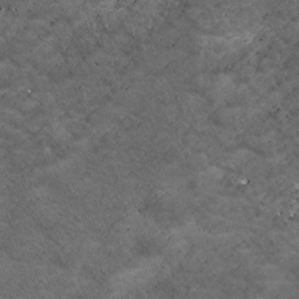
Label: non_frost